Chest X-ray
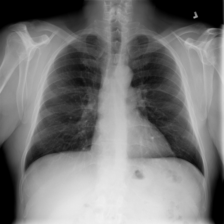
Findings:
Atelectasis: negative
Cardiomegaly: negative
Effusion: negative
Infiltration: negative
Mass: negative
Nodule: positive
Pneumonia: negative
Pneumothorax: negative
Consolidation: negative
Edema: negative
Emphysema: negative
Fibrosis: negative
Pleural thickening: negative
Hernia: negative